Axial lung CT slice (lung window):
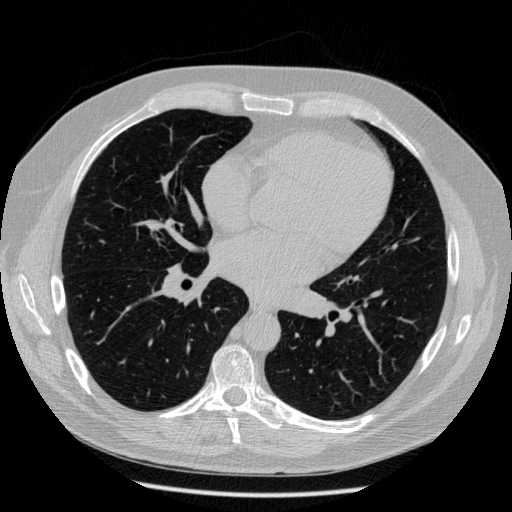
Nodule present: no